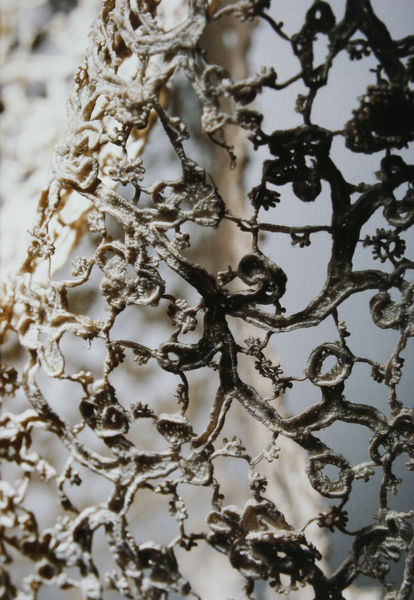
Titel: Spitze, Point de Neige
Standort: Kyoto (Japan)
Institution: Kyoto Costume Institute
Schlagwörter: blau, blätter, dunkel, himmel, schatten, weiß, äste, ausschnitt, blumen, fenster, grau, hell, kleid, schmuck, schwarz, blüte, blüten, rot, schnee, tuch, zaun, beige, mode, muster, ornament, silber, spitze, gitter, gold, stoff, pflanze, pflanzen, krone, renaissance, zart, garten, ranken, hellblau, relief, jugendstil, handarbeit, detail, nahaufnahme, floral, ornamente, verzierung, metall, faden, bronze, stege, foto, fotografie, photographie, geflecht, kupfer, bekleidung, löcher, ranke, photo, schnörkel, geäst, durchsichtig, struktur, koralle, muschel, zierde, muscheln, filigran, vegetabil, textil, fotographie, stahl, verstrebungen, kunsthandwerk, art deco, netz, durchbrochen, raster, gabelung, hohl, eisengitter, teil, goldschmied, kringel, scharf, astwerk, korallen, geklöppelt, verästelung, zoom, klöppeln, tull, goldschmiede, hanarbeit, kunstschmied, plauen, spitzengitter